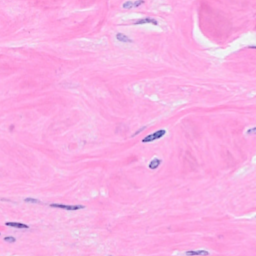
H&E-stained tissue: Breast